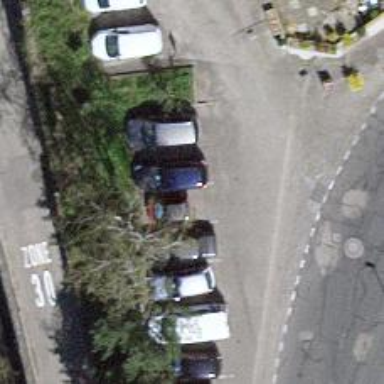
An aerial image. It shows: Street-side parking area.